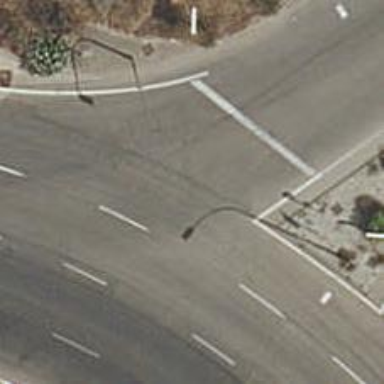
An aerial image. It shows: Road with "give way" sign.